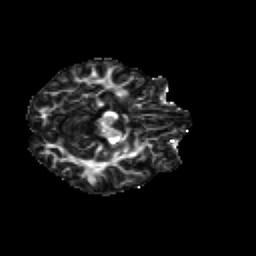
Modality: FA
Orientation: axial
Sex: female
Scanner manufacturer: siemens
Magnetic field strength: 3 T
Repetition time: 5 s
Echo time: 0.071 s